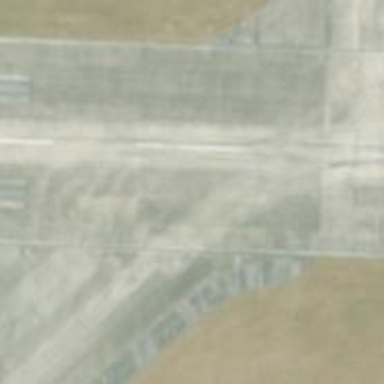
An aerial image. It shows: Asphalt runway at the airport.